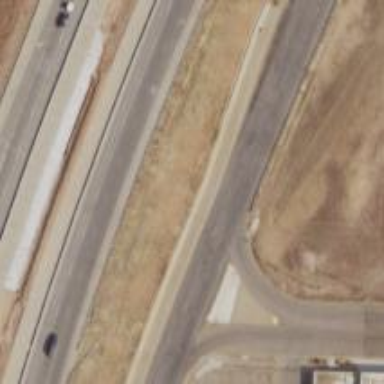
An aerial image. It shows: Secondary road with frontage road alongside.